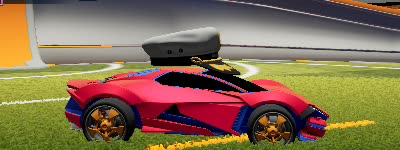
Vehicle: werewolf